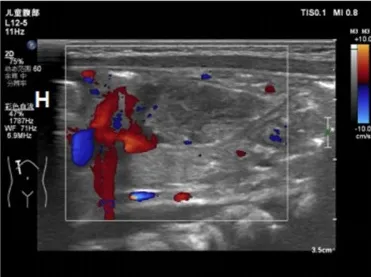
The blood flow signal of umbilical vein thrombosis at day 16.
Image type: radiology (ultrasound)